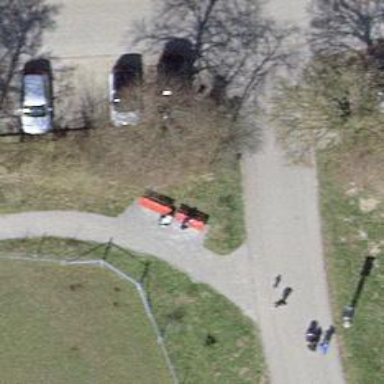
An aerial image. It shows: Red bench.